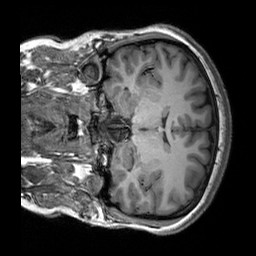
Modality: T1w
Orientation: coronal
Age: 20
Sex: female
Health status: healthy
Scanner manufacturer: siemens
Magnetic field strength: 3 T
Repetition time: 2.3 s
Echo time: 0.00303 s